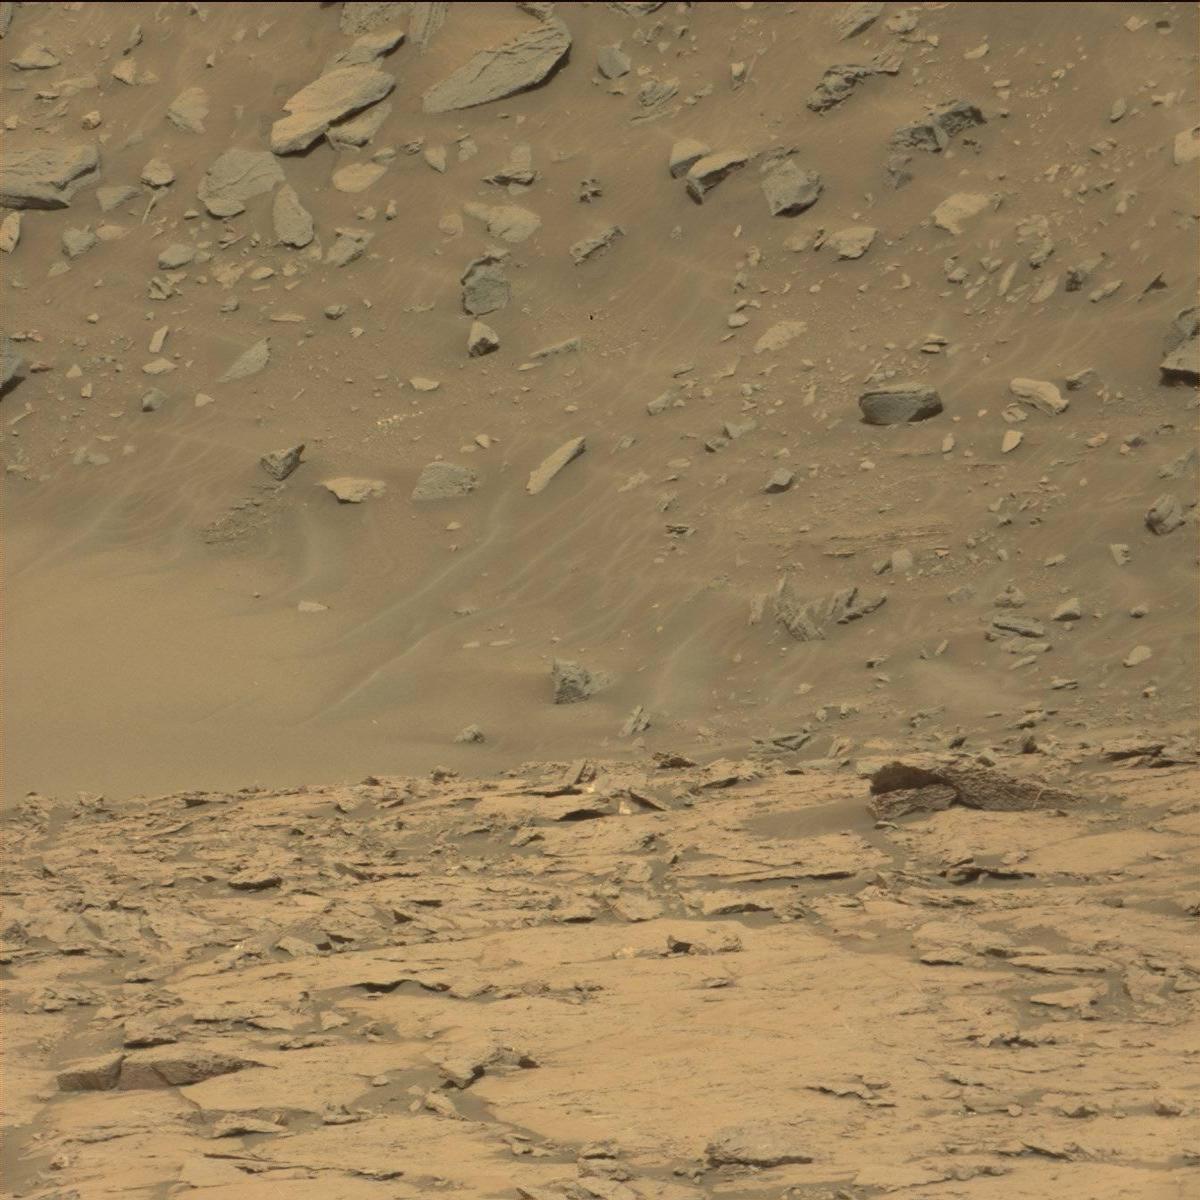
Terrain classes present: Bedrock, Rock, Sand / Soil